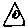
Label: triangle